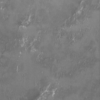
Label: not_dusty